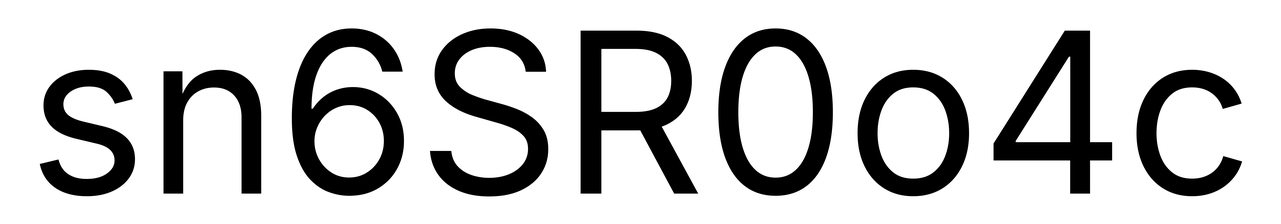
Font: Inter_Regular